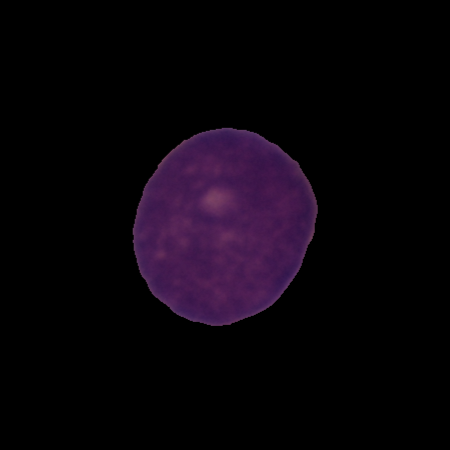
Label: cancer